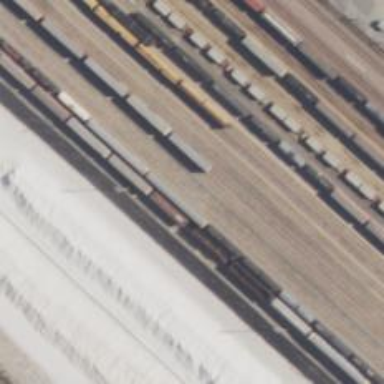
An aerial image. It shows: View of railway yard.